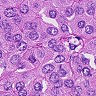
Metastatic tissue present: yes